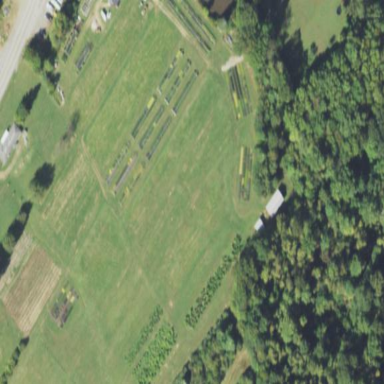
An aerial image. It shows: Plant nursery with farmland fields.